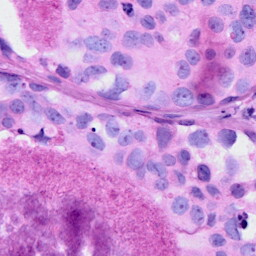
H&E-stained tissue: Breast